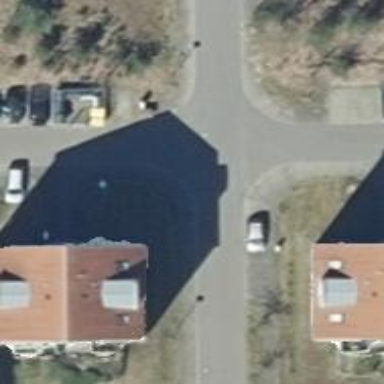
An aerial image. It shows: Paved residential road.